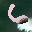
Label: 6